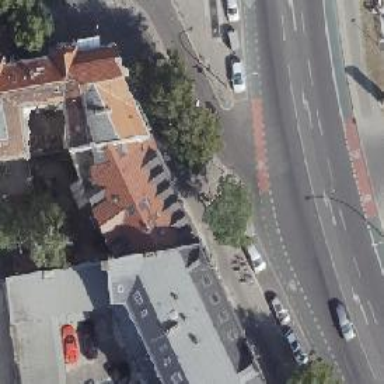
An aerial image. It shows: Bicycle parking located on the sidewalk.